如图，已知 $\angle ABC = \angle ACB$，$\angle 1 = \angle 2$，$AD = AE$，试说明 $\angle DBC = \angle ECB$ 的理由。

解：因为 $\angle ABC = \angle ACB$ （已知），

所以 $AC = AB$ （\rule{2cm}{0.15mm}）。

又因为 $\angle 1 = \angle 2$ （已知），

所以 $\angle 1 + \angle \rule{1cm}{0.15mm} = \angle 2 + \angle \rule{1cm}{0.15mm}$ （等式性质），

所以 $\angle EAC = \angle DAB$。

在 $\triangle AEC$ 和 $\triangle ADB$ 中，

\begin{cases}
AE = AD \\
\angle EAC = \angle DAB \\
AC = AB
\end{cases}

所以 $\triangle AEC \cong \triangle ADB$ （\rule{2cm}{0.15mm}）（完成以下说理过程）
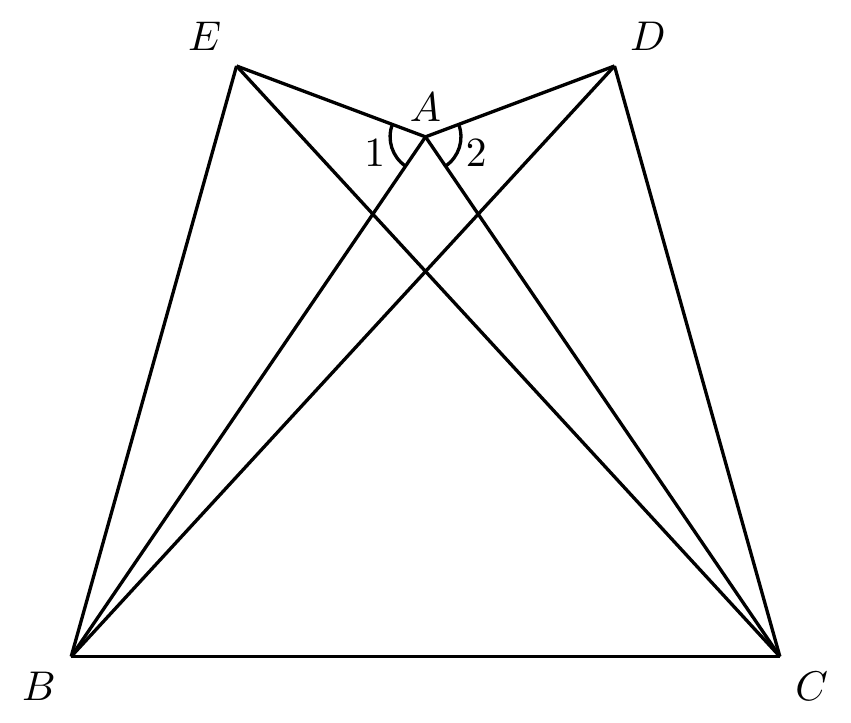
【解答】
解：因为 $\angle ABC = \angle ACB$（已知），所以 $AC = AB$（等角对等边）

又因为 $\angle 1 = \angle 2$（已知）

所以 $\angle 1 + \angle BAC = \angle 2 + \angle BAC$（等式性质）

所以 $\angle EAC = \angle DAB$

在 $\triangle AEC$ 和 $\triangle ADB$ 中，

$\begin{cases}
AE = AD \\
\angle EAC = \angle DAB \\
AC = AB
\end{cases}$

所以 $\triangle AEC \cong \triangle ADB$ (SAS)

故答案为：等角对等边；$\angle BAC$，$\angle BAC$，SAS